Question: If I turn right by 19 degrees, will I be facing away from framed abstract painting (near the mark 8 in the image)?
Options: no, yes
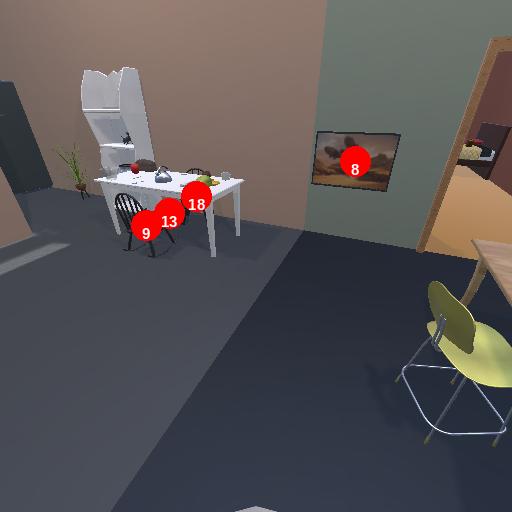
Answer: no